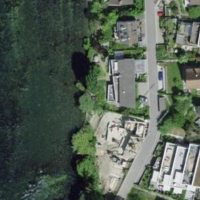
EUNIS habitat code: 55
Species observed at this site:
Chelidonium majus